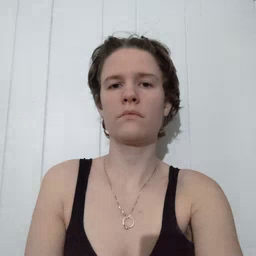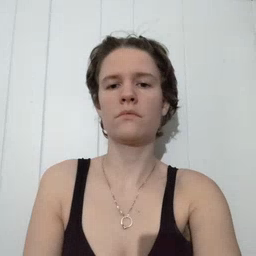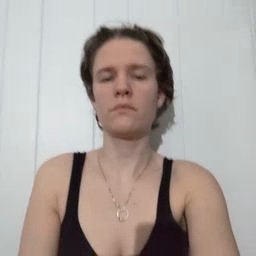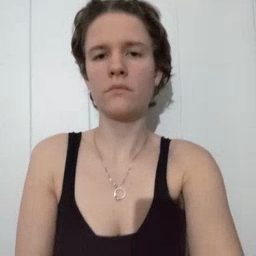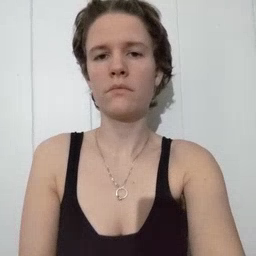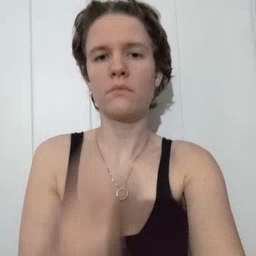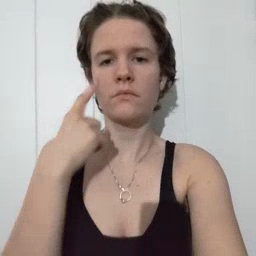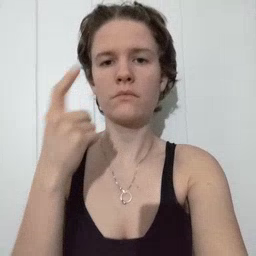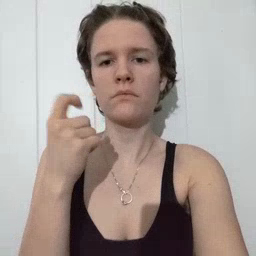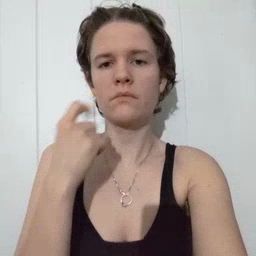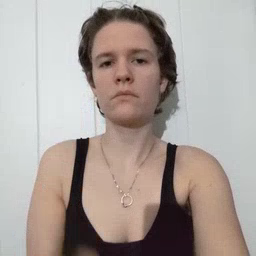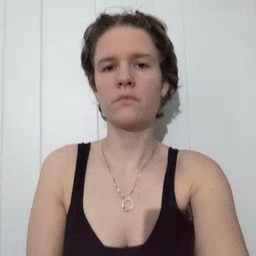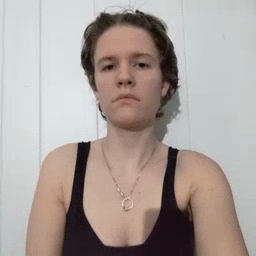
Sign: cry